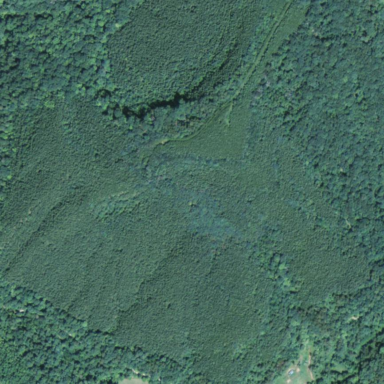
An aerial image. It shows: Evergreen needle-leaved woodland.